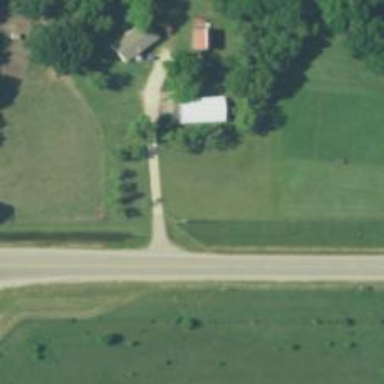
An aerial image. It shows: Driveway leading to service road.